Question: I've been looking how to achive this, but I don't even know how it's called (for searching it). So here what I have:

The tables data are like this:
I don't know wich statement use, so at least I need a clue. Thanks.
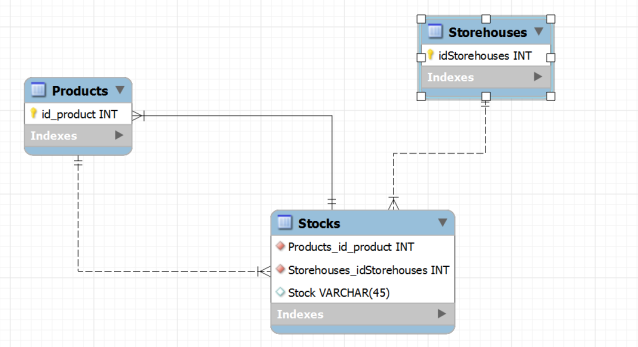
Answer: '''
SELECT a.ID,
a.Name,
COALESCE(b.Stock, 0) Stock
FROM Products a
LEFT JOIN stocks b
ON a.ID = b.Product AND
b.StoreHouse = 2
'''
- <URL>
To further gain more knowledge about joins, kindly visit the link below:
- <URL>
Lastly, store quantity of the product as 'INT', not 'VARCHAR'.
RESULT
'''
+----+--------+-------+
| ID | NAME | STOCK |
+----+--------+-------+
| 1 | Apple | 4 |
| 2 | Banana | 0 |
+----+--------+-------+
'''